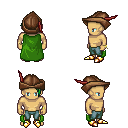
a pixel art fantasy rpg character, male body template, human, tanned skin, green cape, teal pants, green long mohawk hairstyle, leather cap, bracelets, gold boots, four views (front, back, left, right), 2x2 character sprite sheet, small pixel art, hard edges, no anti-aliasing